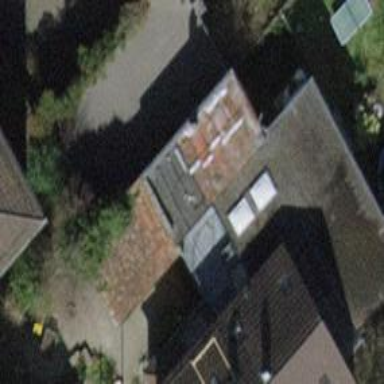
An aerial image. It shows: Building with tiled roof.